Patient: sex M, age 67
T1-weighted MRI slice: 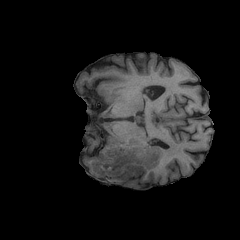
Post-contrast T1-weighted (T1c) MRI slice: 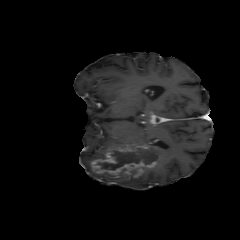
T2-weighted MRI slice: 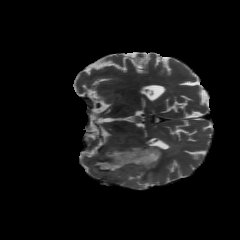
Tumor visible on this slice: yes
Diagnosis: Glioblastoma, IDH-wildtype
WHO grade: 4